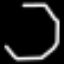
Label: octagon